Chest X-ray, AP view. Patient: 45 years old, sex M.
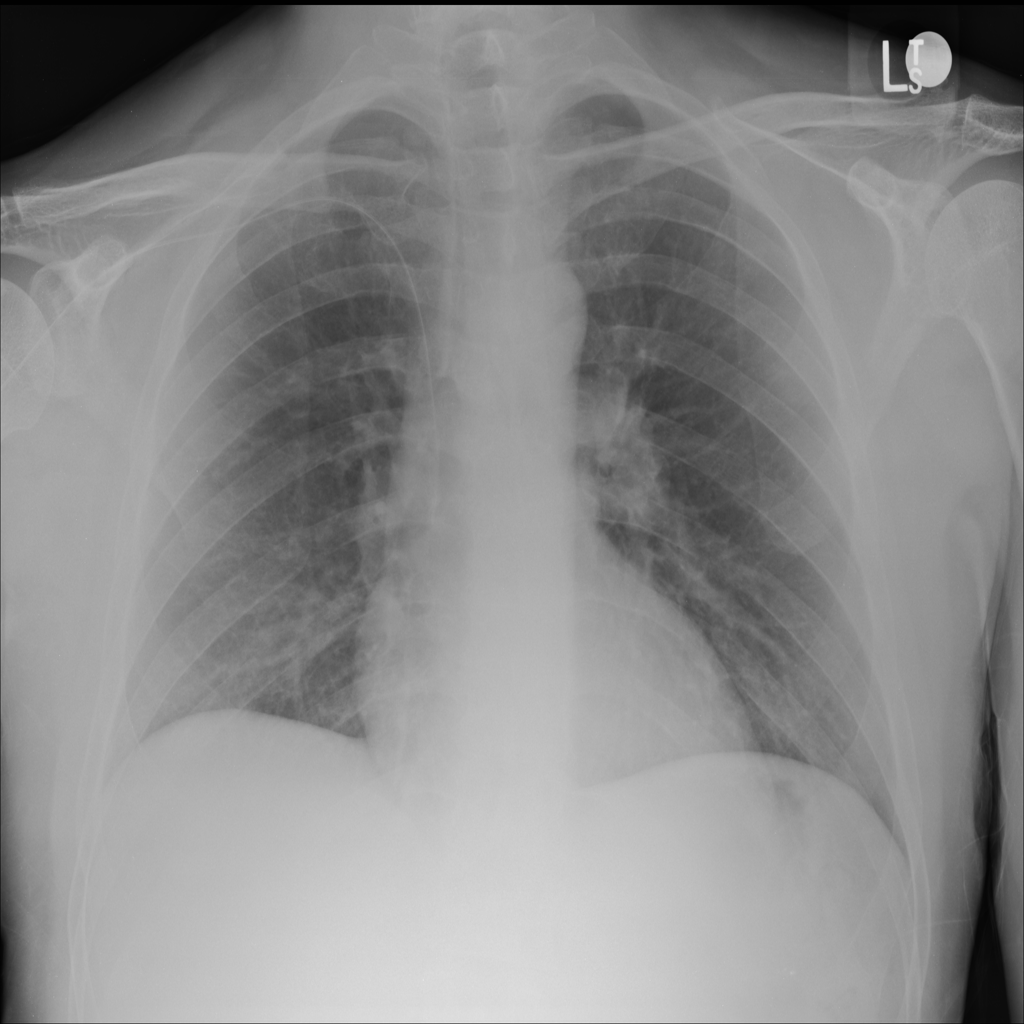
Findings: Mass, Nodule